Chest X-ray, AP view. Patient: 49 years old, sex F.
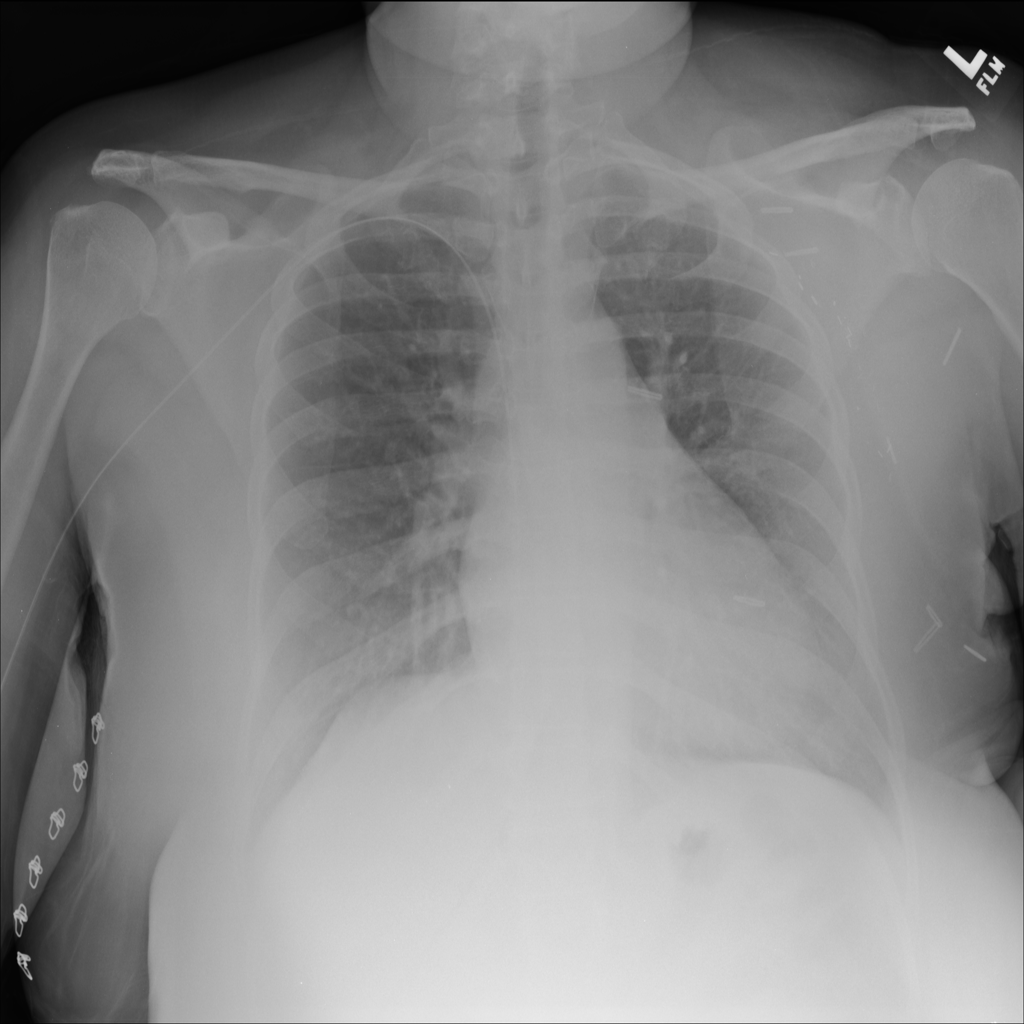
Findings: No Finding